Question: I've been using <URL> for some time now, structuring my HTML elements without really knowing if I'm doing it in a right way. It works but I would like to know if there is a better way of doing it.
Lets take this template for instance:

What I do first is that I try to divide the page into smaller pieces. In this case I would start by dividing the left and right column, giving the left column 4 and the right one 8 "columns". I would write and position the HTML/class attributes like this:
'''
...
<div class="row">
<div class="col-md-4">
<div id="upperLeftCol" class="col-md-12"> ... </div>
<div id="lowerLeftCol" class="col-md-12">
<div id="uniqueId1" class="col-md-12">
<img src="#" alt="...">
<div class="col-md-12">
some messge
</div>
</div
<div id="uniqueId2" class="col-md-12">
<img src="#" alt="...">
<div class="col-md-12">
some messge
</div>
</div
</div>
</div>
<div class="col-md-8">
.......
</div
</div>
'''
Well you get the picture. I try to divide each subsection as an own div and give it the col-md-12 class attribute since I've noticed it aligns best with the other div that has the same class annotation.
I'm sure there is a more correct way to do this. What is the "best" approach? Also when should I create a new "row"?
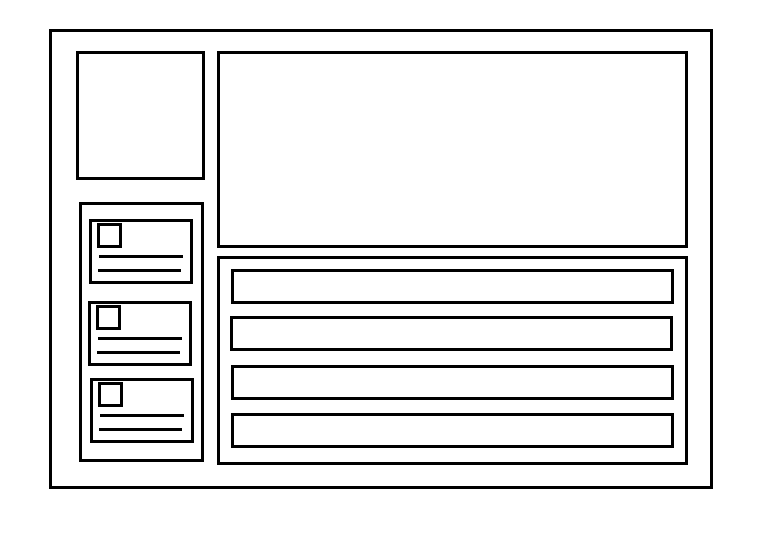
Answer: I prefer to use more rows:
'''
<div class="row">
<div class="col-md-4">
<div class="row">
<div id="upperLeftCol" class="col-md-12"> ... </div>
'''
The code is better to understanding for others persons and avoid some design errors when you are using dynamic cells.